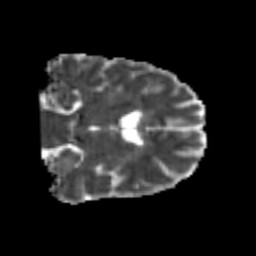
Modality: MD
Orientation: coronal
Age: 25
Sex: male
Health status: healthy
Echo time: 0.074 s